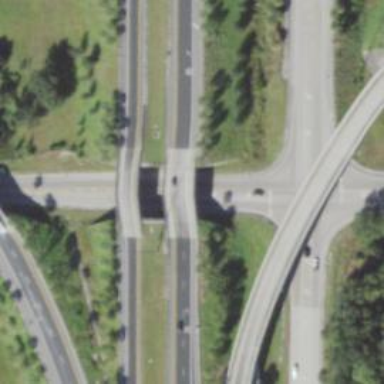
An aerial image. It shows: Motorway link bridge with trumpet junction design.